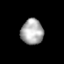
Tissue: prostate
Cell type: NK cells
Senescence score: 0.7013
Nuclear area (px): 555
Mean DAPI intensity: 171.216